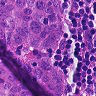
Metastatic tissue present: yes